Question: I am loading to which is dependency of class (implementation of from ) from .
The thing is I don't want to put implementer dll () and it's dependency dll () at executing assembly location or in GAC. I want to load it dynamically from given locations respectively. So I am loading Interface implementer dll and it's dependency to AppDomain first to create an instance.
Here is my code !!
'''
static void Main(string[] args)
{
// Loading dependency dll into memory
var dependency = string.Concat(Directory.GetCurrentDirectory(), @"\Implementations\CalculatorDependency.dll");
var dependencyBytes = File.ReadAllBytes(dependency);
// Loading implementer dll into memory
var implementor = string.Concat(Directory.GetCurrentDirectory(), @"\Implementations\Calculator.dll");
var implementorBytes = File.ReadAllBytes(implementor);
// Adding dependency dll to AppDomain (CalculatorDependency.dll)
AppDomain.CurrentDomain.Load(dependencyBytes);
// Adding implementor dll to AppDomain (Calculator.dll)
AppDomain.CurrentDomain.Load(implementorBytes);
// Checking loaded assemblies and both above assemblies are exist in output
var loadedAssemblies = AppDomain.CurrentDomain.GetAssemblies().ToList();
foreach (var a in loadedAssemblies)
{
Console.WriteLine(a.GetName().Name);
}
// Calling function to get an instance of IAdd as Calculator.Add class from Calculator.dll
var obj = GetObject<IAdd>();
// Object was resolved successfully but was failed at this line as SumNew is a dependent function on CalculatorDependency.dll
Console.WriteLine(obj.SumNew(2, 2));
}
public static T GetObject<T>()
{
var t = typeof(T);
var objects = (
from assembly in AppDomain.CurrentDomain.GetAssemblies()
from type in assembly.GetExportedTypes()
where typeof(T).IsAssignableFrom(type) && !type.FullName.Equals(t.FullName)
select (T)Activator.CreateInstance(type)
).ToArray();
return objects.FirstOrDefault();
}
'''
An unhandled exception of type 'System.IO.FileNotFoundException' occurred in TestConsole.exe
Additional information: Could not load file or assembly 'CalculatorDependency, Version=1.0.0.0, Culture=neutral, PublicKeyToken=null' or one of its dependencies. The system cannot find the file specified.

Can someone please help me out to find out what is wrong here? And even if is loaded why it is still looking for a file to load again?
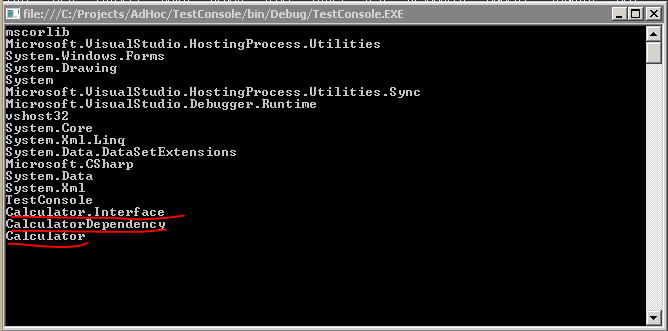
Answer: Finally I found solution for my problem.
This is what worked for me. Perfect and what I was looking for !! :)
'''
static void Main(string[] args)
{
AppDomain.CurrentDomain.AssemblyResolve += CurrentDomain_AssemblyResolve;
var implementor = string.Concat(Directory.GetCurrentDirectory(), @"\Implementations\Calculator.dll");
var implementorBytes = File.ReadAllBytes(implementor);
AppDomain.CurrentDomain.Load(implementorBytes);
Console.WriteLine(GetObject<IAdd>().SumNew(2, 2));
Console.WriteLine(GetObject<IAdd>().SumNew(2, 5));
}
static Assembly CurrentDomain_AssemblyResolve(object sender, ResolveEventArgs args)
{
var dependencyResolverBaseDirectory = string.Concat(Directory.GetCurrentDirectory(), @"\Implementations");
return Directory.GetFiles(dependencyResolverBaseDirectory, "*.dll")
.Select(Assembly.LoadFile)
.FirstOrDefault(assembly => string.Compare(args.Name, assembly.FullName, StringComparison.CurrentCultureIgnoreCase) == 0);
}
public static T GetObject<T>()
{
var t = typeof(T);
var objects = (
from assembly in AppDomain.CurrentDomain.GetAssemblies()
from type in assembly.GetExportedTypes()
where typeof(T).IsAssignableFrom(type) && (string.Compare(type.FullName, t.FullName, StringComparison.CurrentCultureIgnoreCase) != 0)
select (T)Activator.CreateInstance(type)
).ToList();
return objects.FirstOrDefault();
}
'''